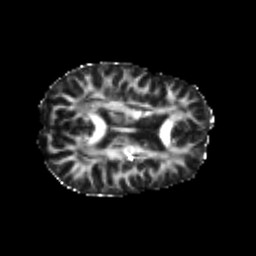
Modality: FA
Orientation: axial
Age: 24
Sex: female
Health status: healthy
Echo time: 0.074 s